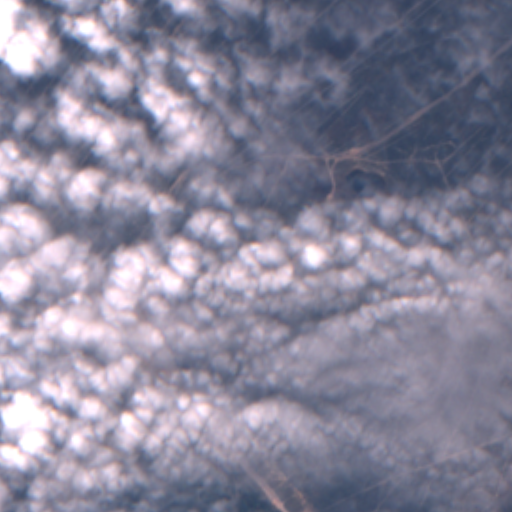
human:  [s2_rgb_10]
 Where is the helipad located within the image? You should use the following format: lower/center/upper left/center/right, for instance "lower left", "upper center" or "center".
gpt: The helipad is located in the lower left of the image.
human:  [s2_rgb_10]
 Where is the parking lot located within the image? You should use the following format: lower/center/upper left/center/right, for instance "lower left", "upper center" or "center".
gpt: The parking lot is located in the lower left of the image.
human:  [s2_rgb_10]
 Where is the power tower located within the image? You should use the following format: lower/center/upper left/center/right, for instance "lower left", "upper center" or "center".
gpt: The power tower is located in the lower left of the image.
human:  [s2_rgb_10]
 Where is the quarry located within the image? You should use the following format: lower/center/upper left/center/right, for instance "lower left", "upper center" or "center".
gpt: There is no quarry in the image.